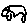
Label: car